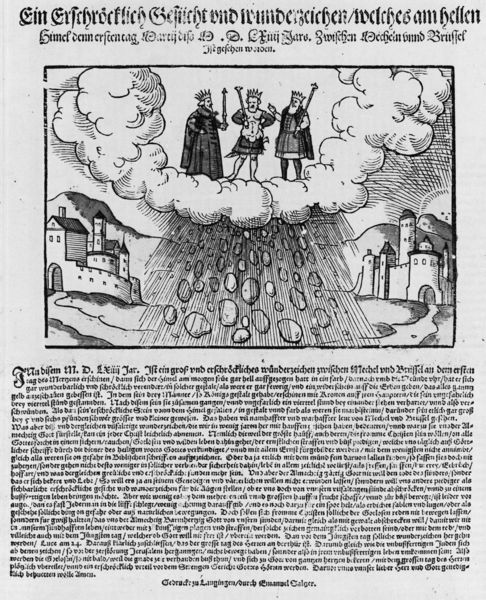
Titel: Ein Erschröcklich Gesiicht vnd wunderzeichen
Künstler: Emanuel Saltzer
Standort: Zürich.
Institution: Wickiana
Schlagwörter: berg, felsen, gestein, himmel, mann, weiß, wolken, fluss, landschaft, stadt, grau, männer, schwarz, zeichen, zeichnung, anlage, gebäude, haus, schloss, weg, wolke, architektur, rahmen, steine, bild, erde, häuser, kirche, sonne, gewand, drei, krone, turm, holzschnitt, schrift, berge, fels, mauer, grafik, graphik, geröll, linien, silhouette, figuren, wetter, könig, deutsch, striche, zinnen, regen, sonnenstrahl, buch, burg, türme, explosion, strahlen, linie, schweben, festung, druck, schwarz-weiß, schraffur, stich, titel, seite, illustration, streit, text, zeitung, initiale, überschrift, schraffiert, buchseite, mittelalter, sonnenschein, erscheinung, stadtmauer, könige, bibliothek, ereignis, heilige, personengruppe, zeilen, fraktur, ärger, flugblatt, zepter, szepter, flüsse, burgen, kronen, alst, wunder, buchillustration, flugschrift, köni, majuskel, komet, seriendruck, himmelserscheinung, hagel, wunderzeichen, hauss, textblock, dreikönige, fürsten, kronene, schrafiiert, steinregen, wetterphönomen, stich grafik, festungen, spottbild, graupelschauer, holzstich, 3 könige, dreieinigkeit, heilige könige, gestung